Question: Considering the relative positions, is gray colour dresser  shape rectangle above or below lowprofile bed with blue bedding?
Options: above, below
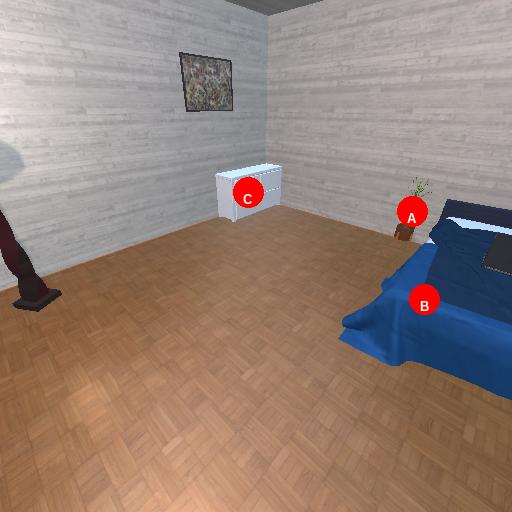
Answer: above